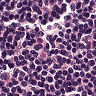
Metastatic tissue present: no